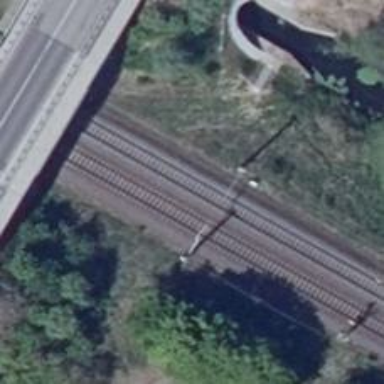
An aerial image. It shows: Railway milestone with catenary mast.